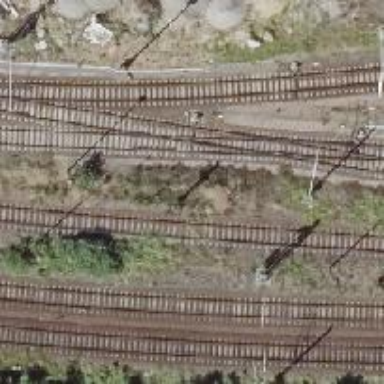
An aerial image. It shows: Railway signal.